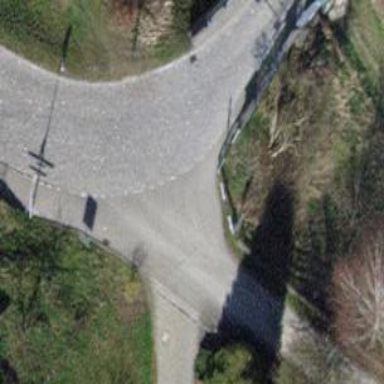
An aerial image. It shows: Residential road with pebblestone surface.